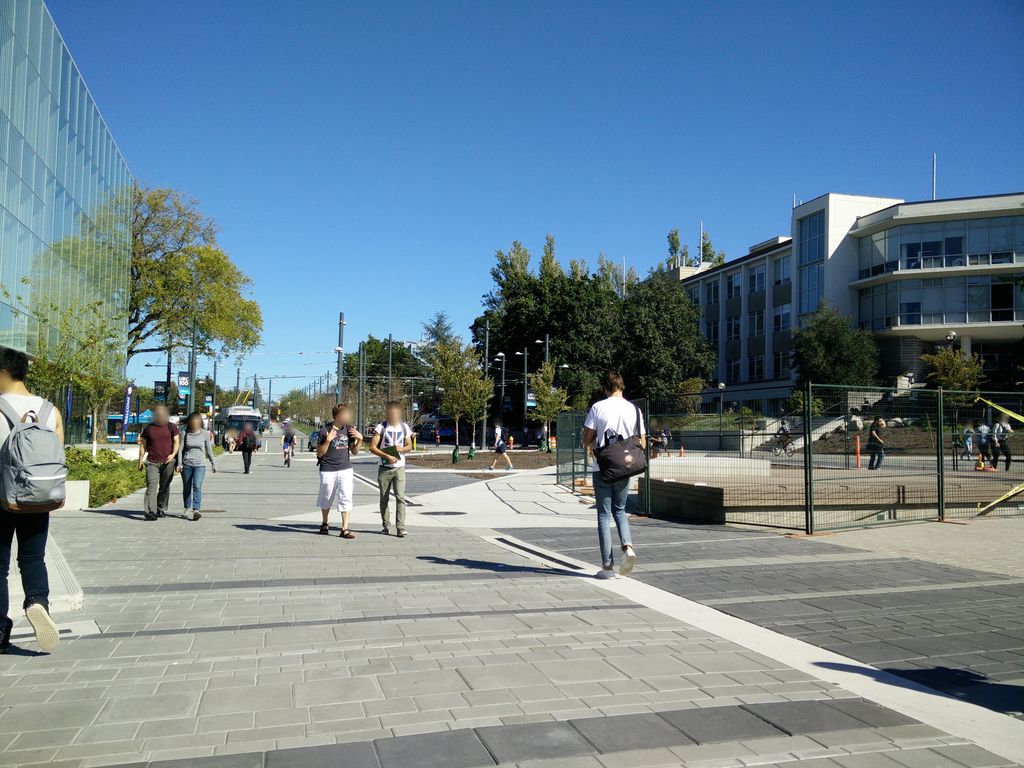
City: vancouver